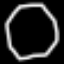
Label: octagon